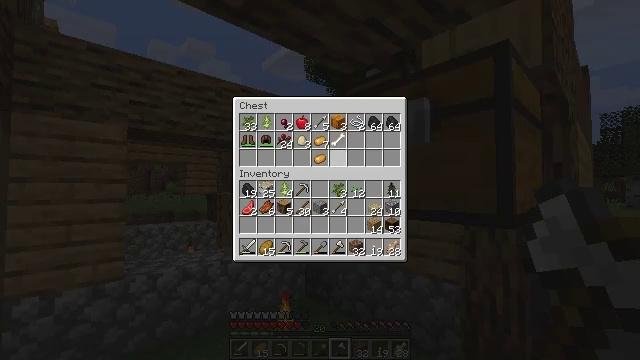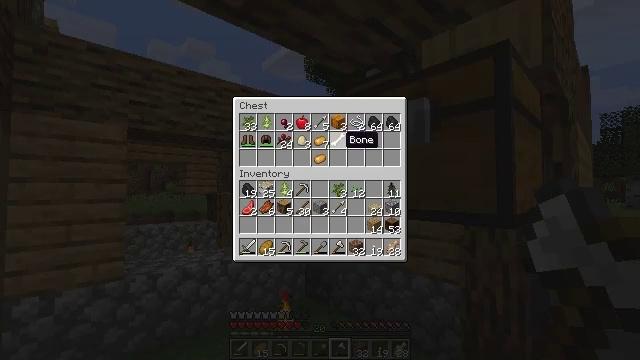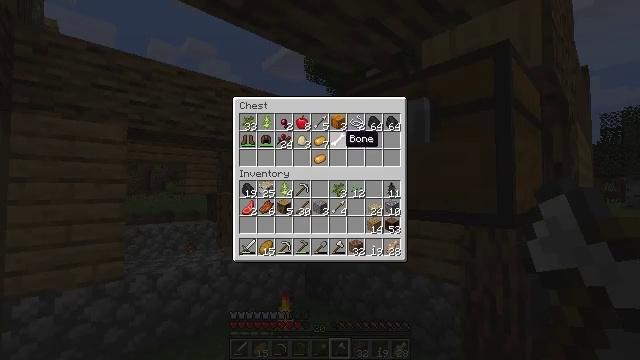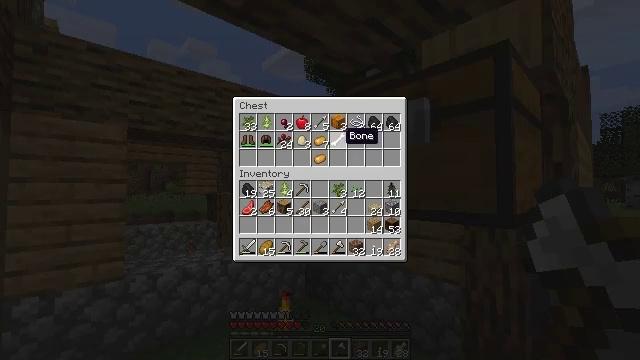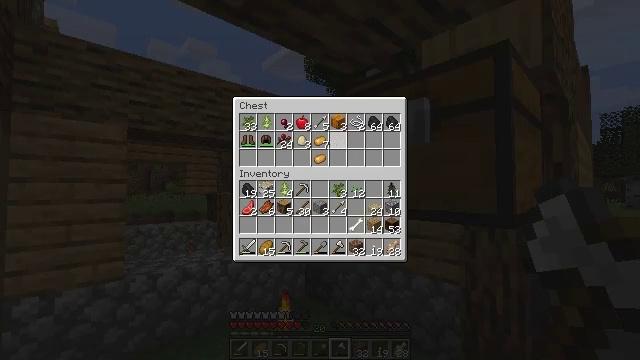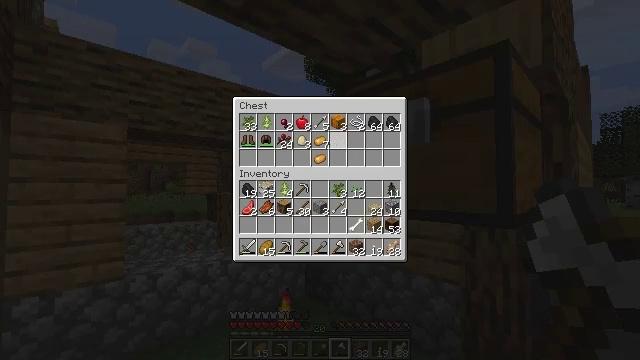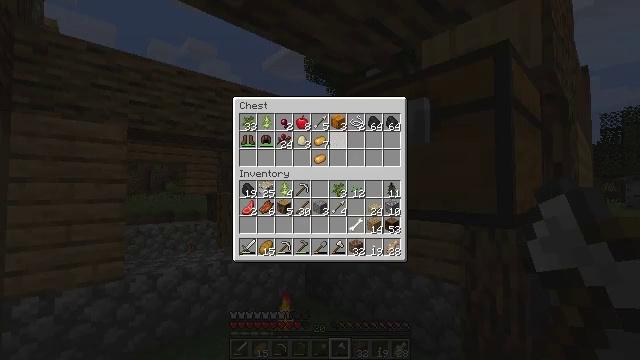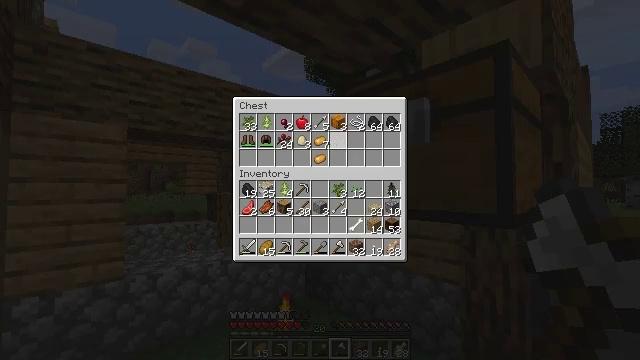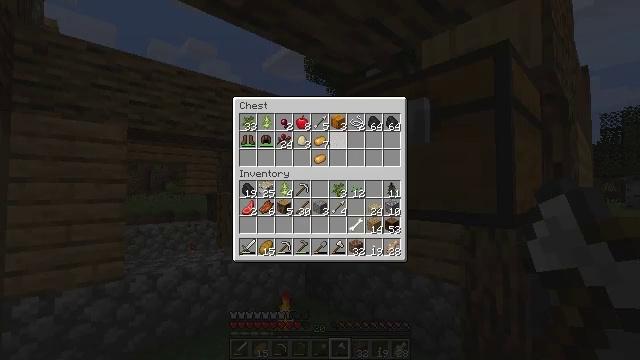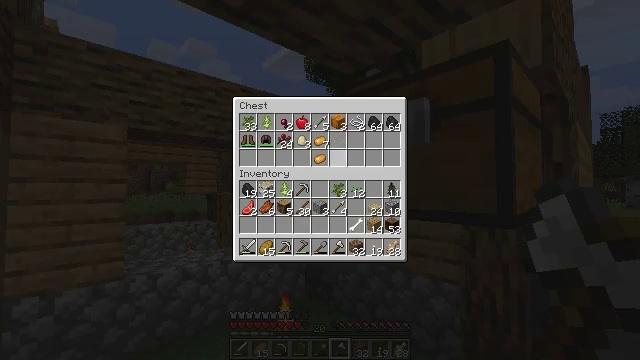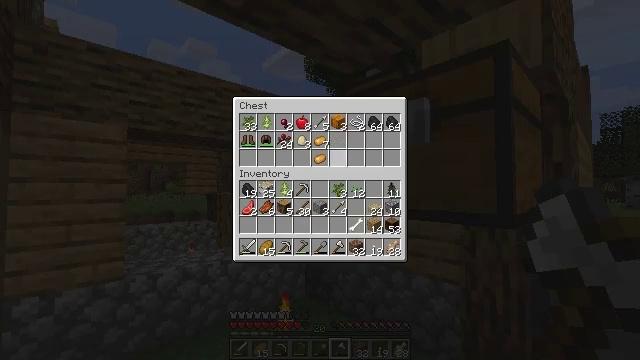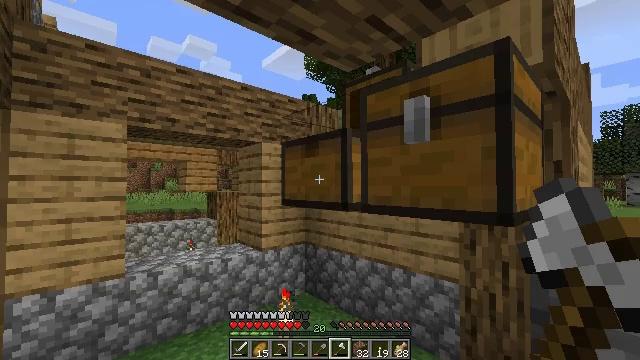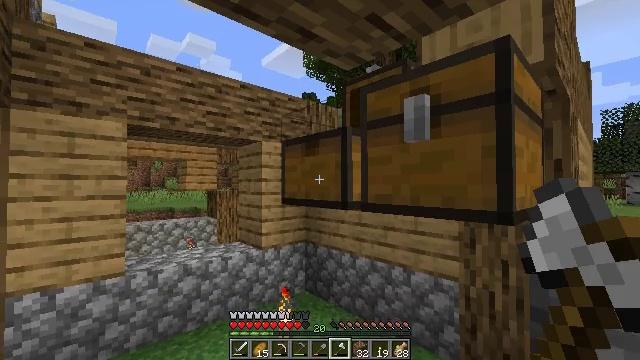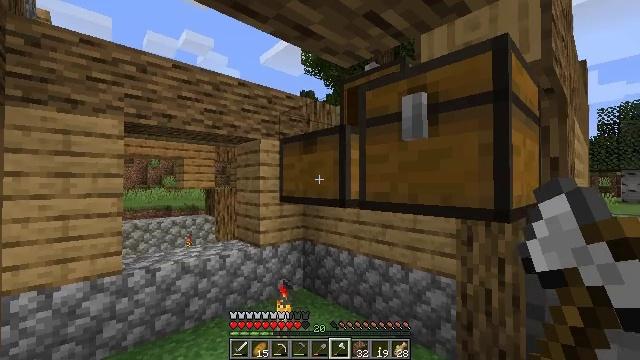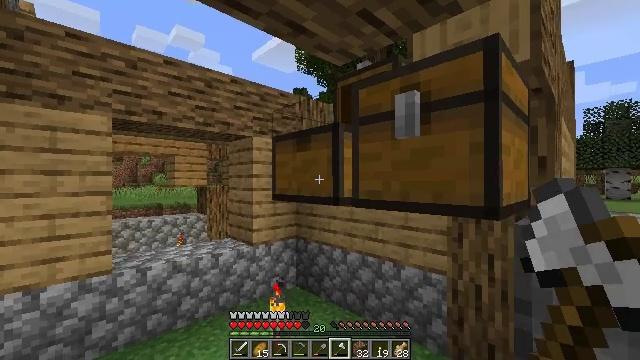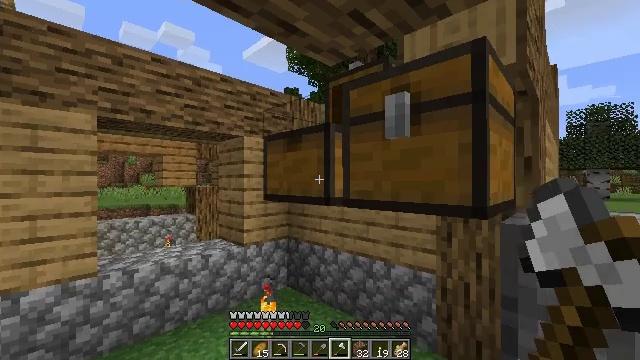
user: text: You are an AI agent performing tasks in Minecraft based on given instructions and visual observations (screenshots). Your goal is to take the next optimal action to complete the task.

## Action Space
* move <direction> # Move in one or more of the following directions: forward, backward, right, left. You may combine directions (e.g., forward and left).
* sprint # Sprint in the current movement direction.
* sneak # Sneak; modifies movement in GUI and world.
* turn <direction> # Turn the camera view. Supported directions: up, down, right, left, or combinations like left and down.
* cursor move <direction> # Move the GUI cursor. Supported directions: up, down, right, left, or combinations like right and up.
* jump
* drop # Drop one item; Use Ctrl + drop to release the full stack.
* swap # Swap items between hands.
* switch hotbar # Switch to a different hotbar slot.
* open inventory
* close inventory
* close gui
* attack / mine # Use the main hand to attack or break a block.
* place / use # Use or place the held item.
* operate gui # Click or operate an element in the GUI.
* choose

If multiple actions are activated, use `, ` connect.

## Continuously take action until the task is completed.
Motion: motion action
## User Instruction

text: Use the crafting interface to create bone meal.
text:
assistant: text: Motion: sneak
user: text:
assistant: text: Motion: sneak
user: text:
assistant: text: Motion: sneak
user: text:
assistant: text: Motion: sneak, operate gui
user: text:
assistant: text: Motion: sneak, operate gui
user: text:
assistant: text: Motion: sneak, operate gui
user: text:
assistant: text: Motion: sneak, operate gui
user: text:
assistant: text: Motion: sneak
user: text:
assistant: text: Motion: sneak
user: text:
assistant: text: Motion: sneak
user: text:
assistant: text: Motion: close inventory
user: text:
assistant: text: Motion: close inventory
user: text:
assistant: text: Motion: close inventory
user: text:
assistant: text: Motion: turn right, close inventory
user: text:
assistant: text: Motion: turn right
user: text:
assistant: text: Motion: turn right
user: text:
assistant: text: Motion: turn right
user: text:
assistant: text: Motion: turn right
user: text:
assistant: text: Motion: turn right
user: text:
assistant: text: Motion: turn right and down, open inventory
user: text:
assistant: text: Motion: open inventory
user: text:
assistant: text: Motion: open inventory
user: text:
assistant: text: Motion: open inventory
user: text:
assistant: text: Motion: cursor move down, open inventory
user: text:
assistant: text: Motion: cursor move down
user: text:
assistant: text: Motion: no_op
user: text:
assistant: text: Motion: no_op
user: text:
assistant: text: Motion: no_op
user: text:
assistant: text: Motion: no_op
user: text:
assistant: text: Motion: no_op